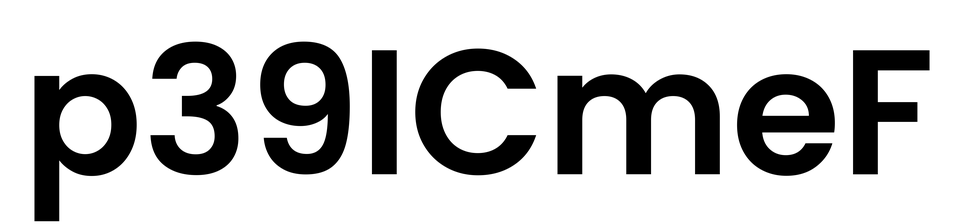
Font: Poppins-SemiBold